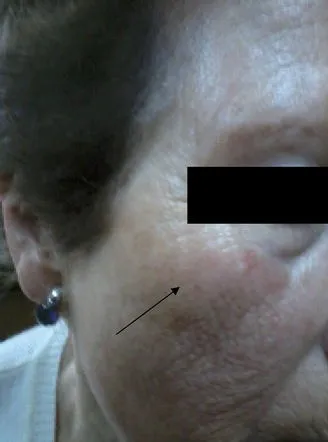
Bilateral facial angioedema one day after the first administration of denosumab.
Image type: medical_photograph (oral_photograph)